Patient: sex F, age 41
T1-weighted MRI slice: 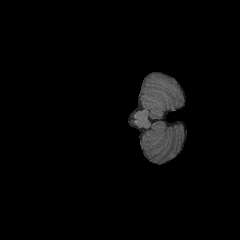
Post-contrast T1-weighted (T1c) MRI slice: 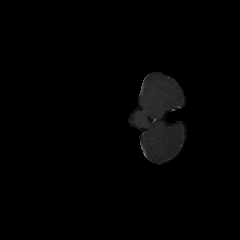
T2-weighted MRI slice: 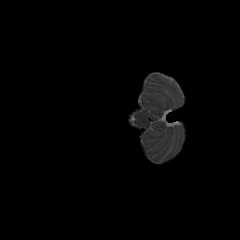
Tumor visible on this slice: no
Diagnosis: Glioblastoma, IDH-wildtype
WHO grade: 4